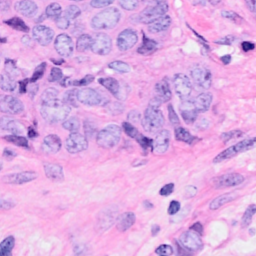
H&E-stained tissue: Breast